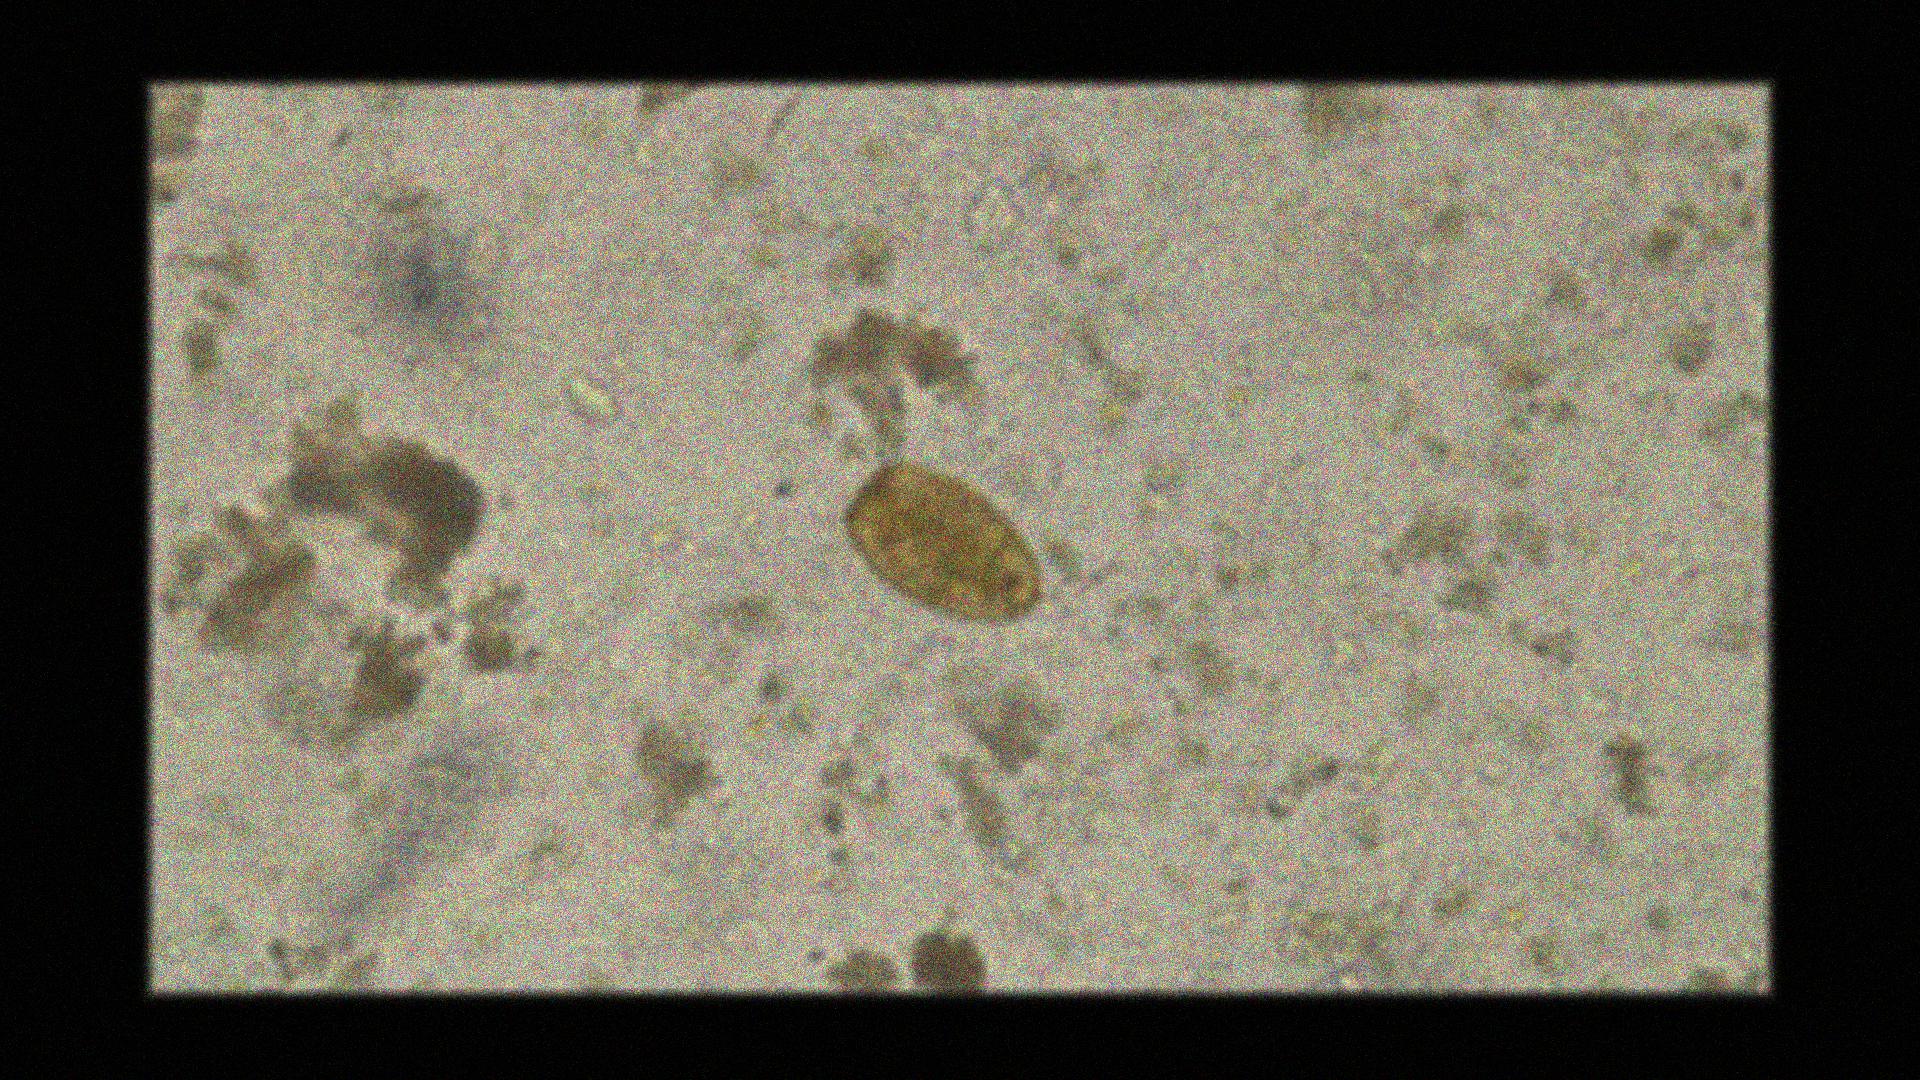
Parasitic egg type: Paragonimus spp